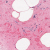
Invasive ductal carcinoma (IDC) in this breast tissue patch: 0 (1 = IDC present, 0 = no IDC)